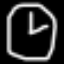
Label: clock